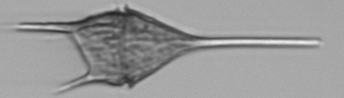
Label: Tripos_lineatus